Question: <URL>

My code is here:
'''
x,y = raw_input().split(" ")
x = int(x)
xr = x
y = int(y)
lis = []
for i in range(1, y+1):
lis.append(i)
j = 0
for i in range(1, y+1):
while j <= x:
try:
if j < x:
print str(lis[j]),
j=j+1
else:
if x == y:
break
else:
print ""
x = xr + x
except IndexError:
break
'''
Code's output is accurate. But the website is not accepting my code for some reason. Please help me find the bug?
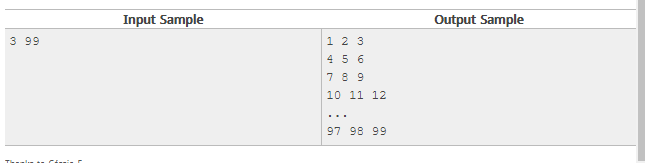
Answer: Maybe the problem in on the line 'print str(lis[j]),', which add a space after the third digit and the site don't consider this valid, the problem say "with a blank space between each number." and maybe this is considered invalid.
Another possible solution is to split the list with the X numbers in lists of Y elements and print them with something like 'print " ".join(lis[Xs:Xf])'